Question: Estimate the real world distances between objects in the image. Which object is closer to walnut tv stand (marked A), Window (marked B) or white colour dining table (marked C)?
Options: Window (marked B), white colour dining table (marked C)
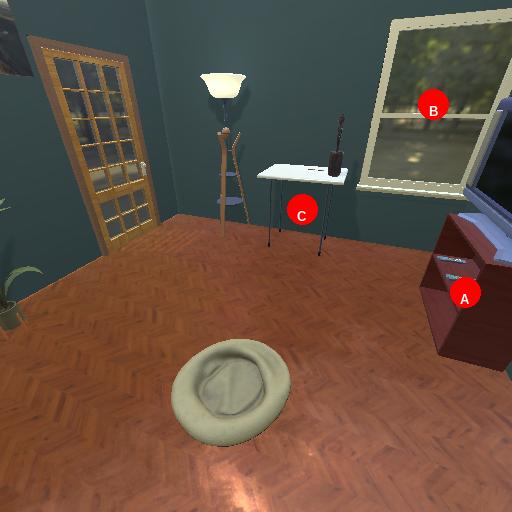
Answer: Window (marked B)